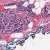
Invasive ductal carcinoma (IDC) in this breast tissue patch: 0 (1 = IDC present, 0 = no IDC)